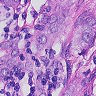
Metastatic tissue present: yes